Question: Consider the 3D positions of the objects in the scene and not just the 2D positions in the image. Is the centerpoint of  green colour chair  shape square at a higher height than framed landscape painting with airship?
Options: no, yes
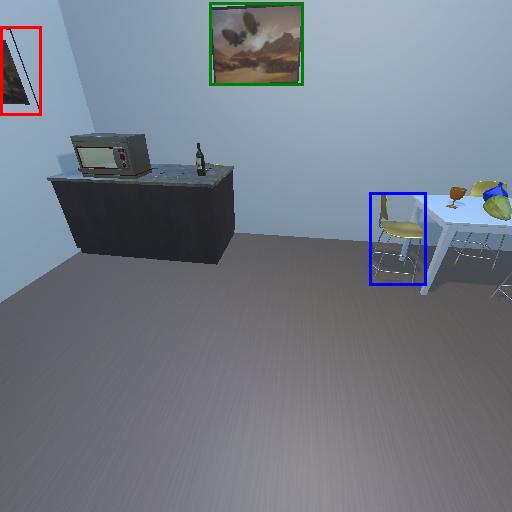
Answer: no